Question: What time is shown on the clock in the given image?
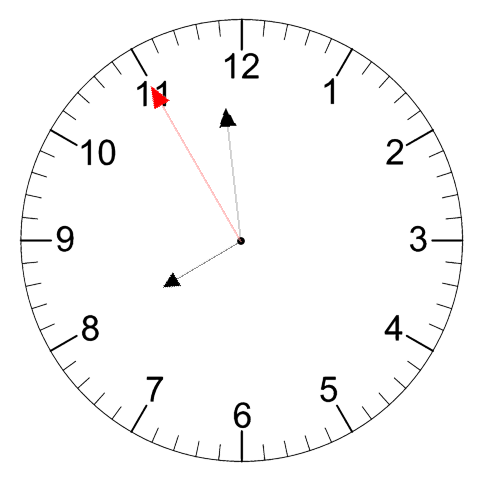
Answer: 07:58:55